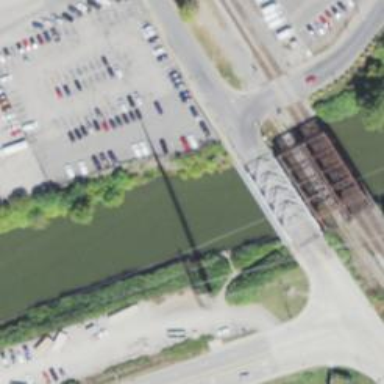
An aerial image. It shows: Footway bridge with truss structure.